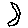
Label: moon